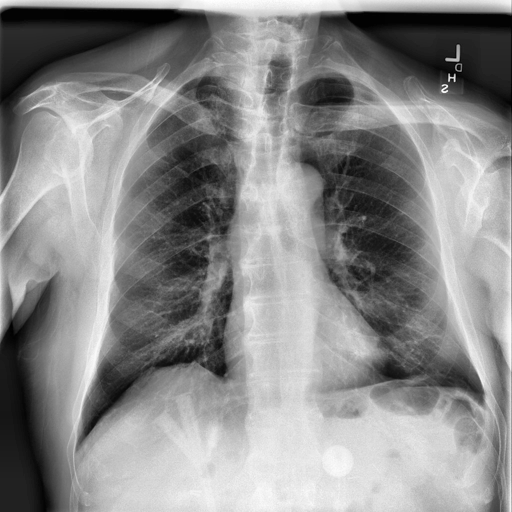
Finding: NORMAL